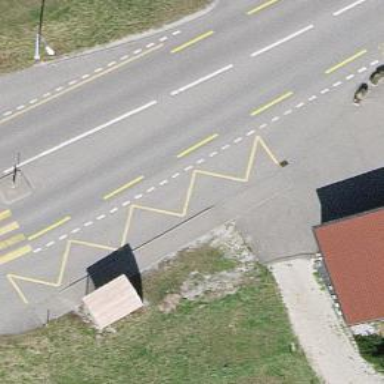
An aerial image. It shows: Bus stop along the road.